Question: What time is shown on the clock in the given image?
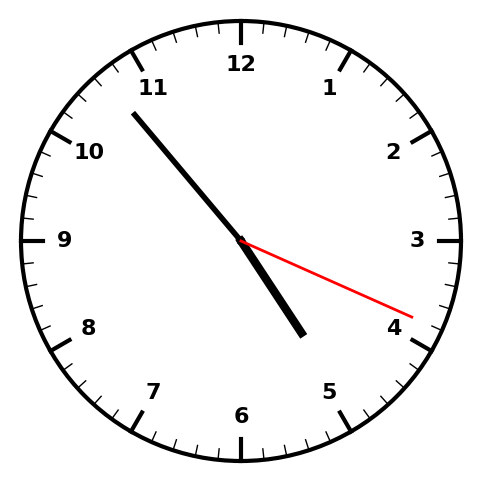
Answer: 04:53:19